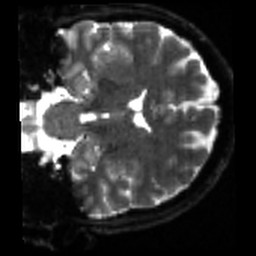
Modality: sbref
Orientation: coronal
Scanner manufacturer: siemens
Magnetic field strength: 3 T
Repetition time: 4 s
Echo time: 0.0594 s